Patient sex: M
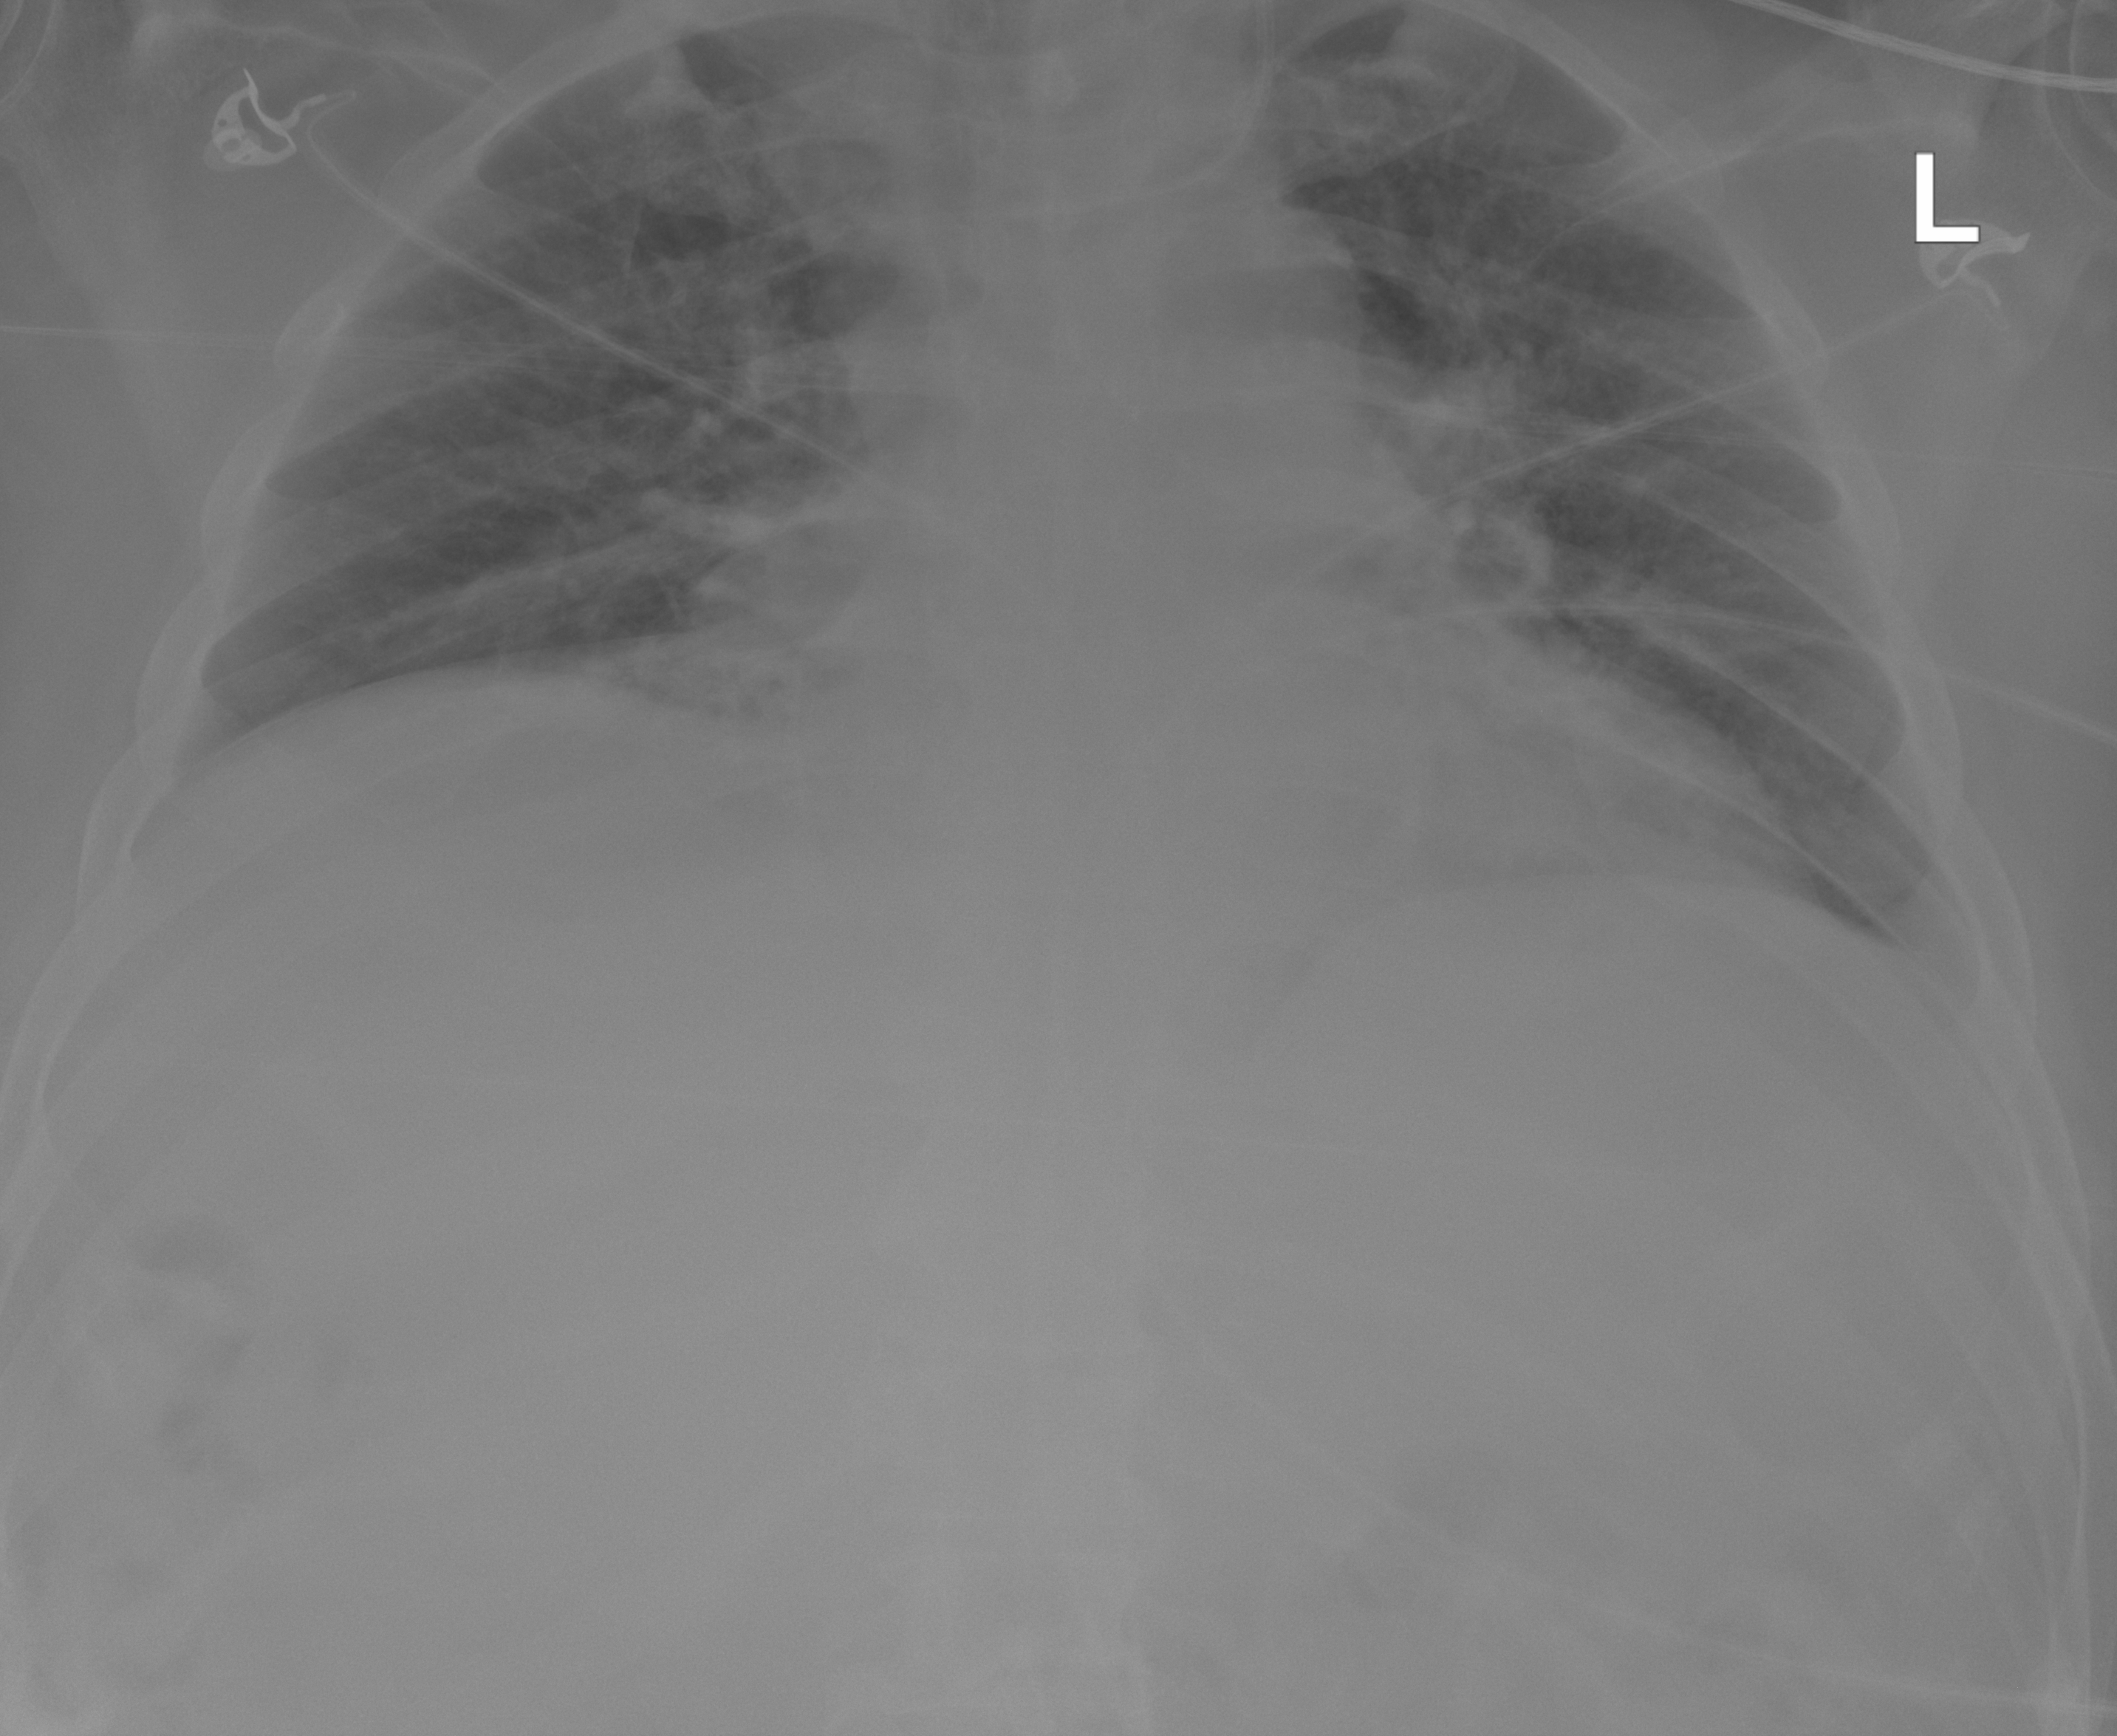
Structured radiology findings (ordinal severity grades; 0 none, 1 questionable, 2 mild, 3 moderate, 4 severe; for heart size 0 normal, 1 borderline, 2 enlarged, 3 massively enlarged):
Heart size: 2
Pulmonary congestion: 0
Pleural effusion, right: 0
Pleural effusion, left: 0
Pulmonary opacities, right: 0
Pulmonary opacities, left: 0
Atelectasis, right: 2
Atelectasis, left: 2